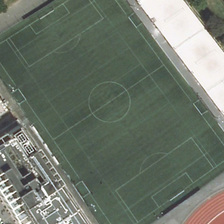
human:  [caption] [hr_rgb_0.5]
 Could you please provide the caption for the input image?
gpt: several green trees and buildings are near a football field .

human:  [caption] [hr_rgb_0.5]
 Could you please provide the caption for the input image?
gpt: several green trees and buildings are near a football field .

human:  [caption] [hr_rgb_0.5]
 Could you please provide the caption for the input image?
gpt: several green trees and buildings are near a football field .

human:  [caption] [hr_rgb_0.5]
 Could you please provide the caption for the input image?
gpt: several green trees and buildings are near a football field .

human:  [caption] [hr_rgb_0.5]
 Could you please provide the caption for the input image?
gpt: several green trees and buildings are near a football field .